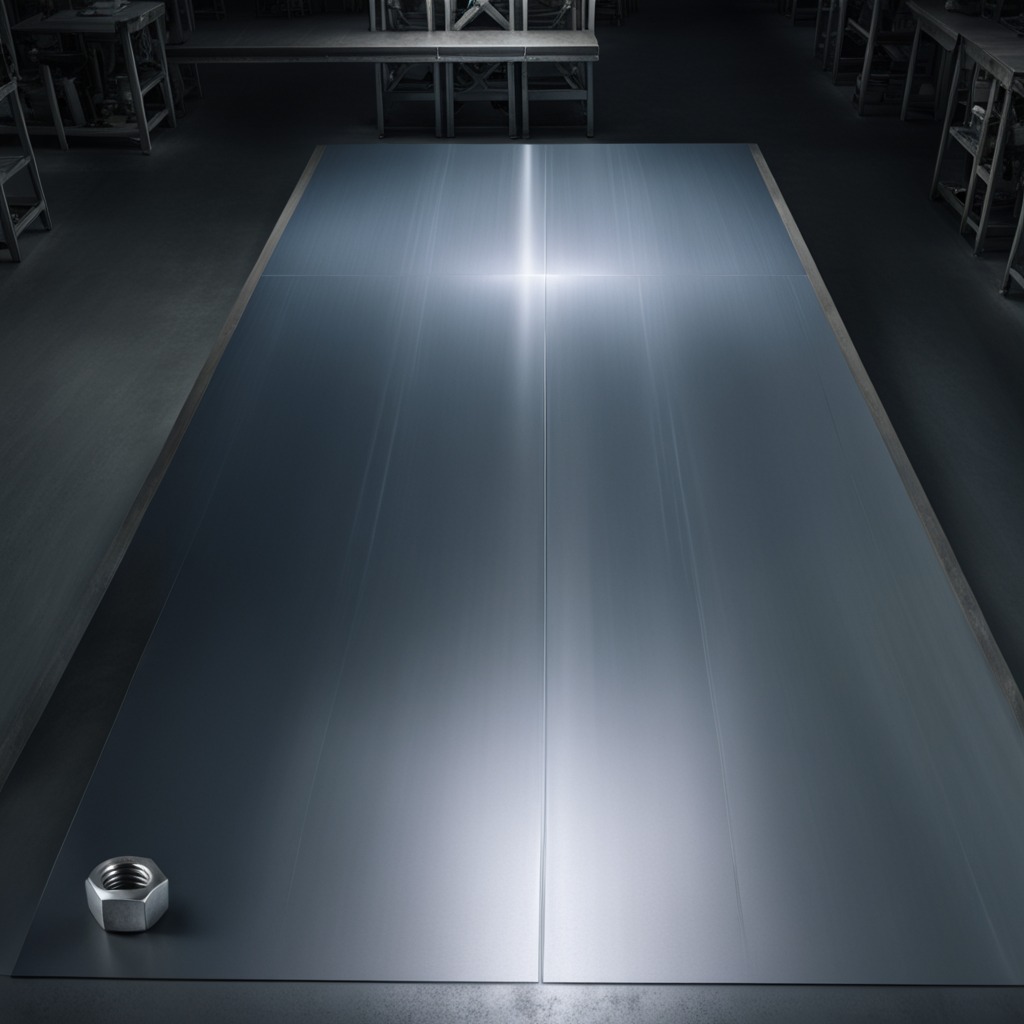
A metal nut is lying on a clean empty table in a basement in the evening.